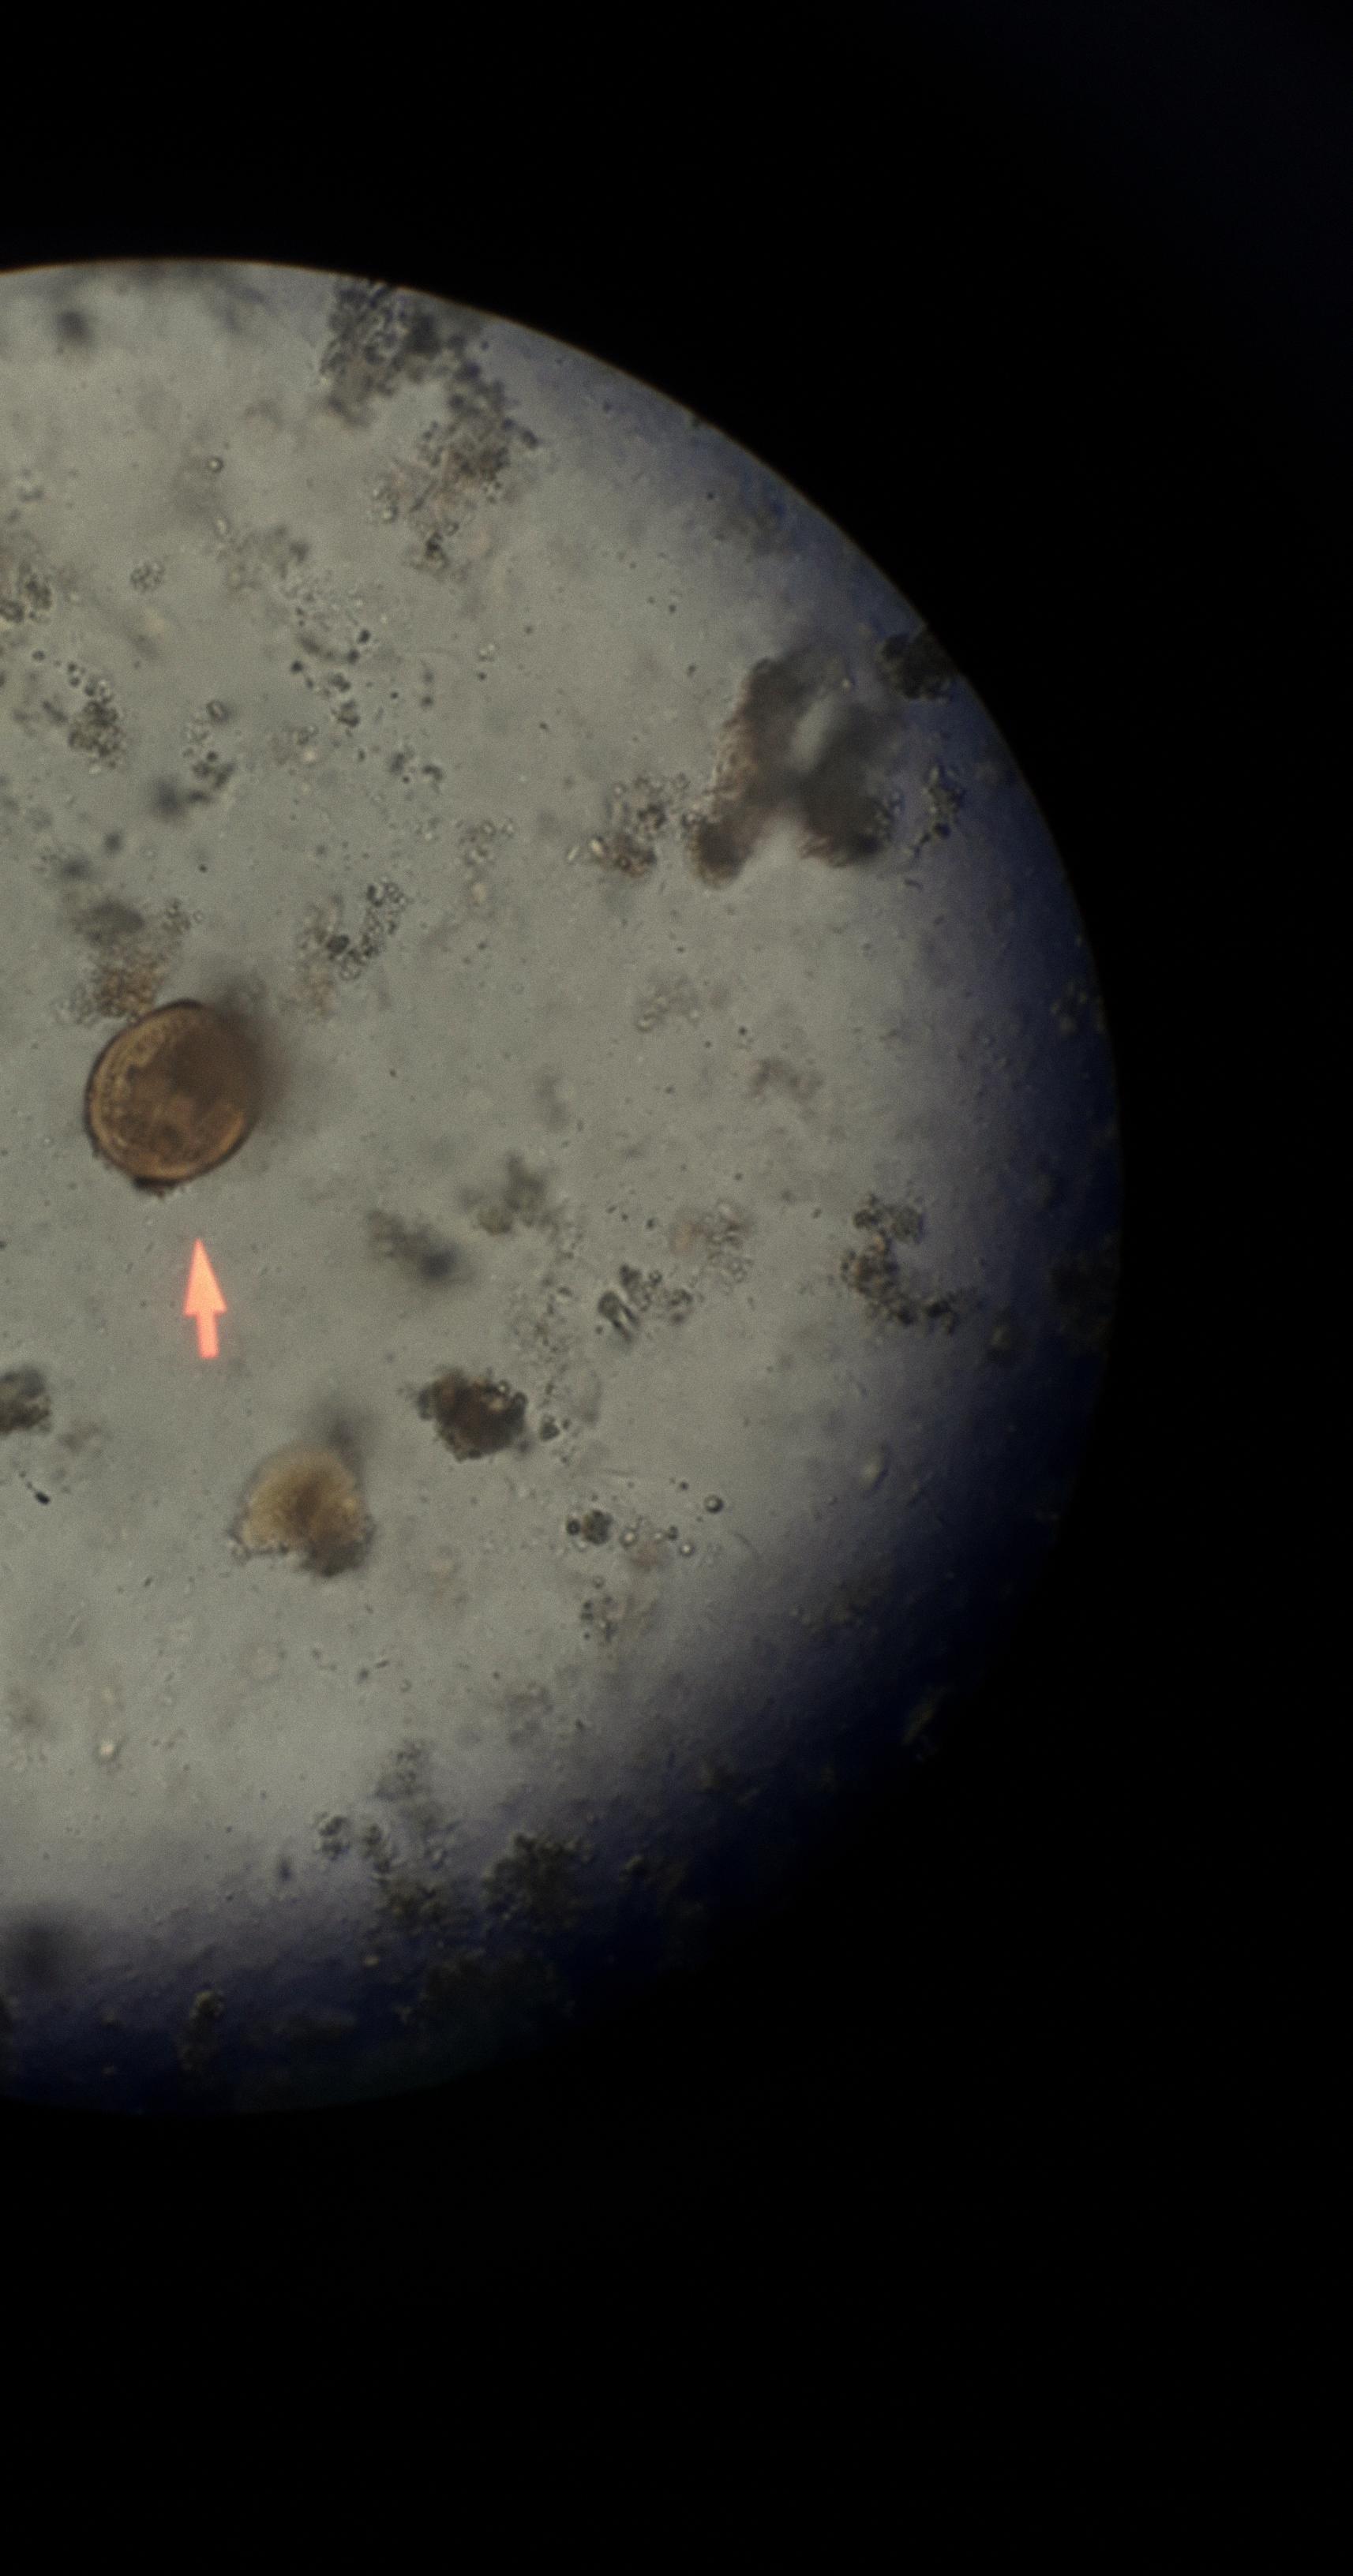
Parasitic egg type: Ascaris lumbricoides